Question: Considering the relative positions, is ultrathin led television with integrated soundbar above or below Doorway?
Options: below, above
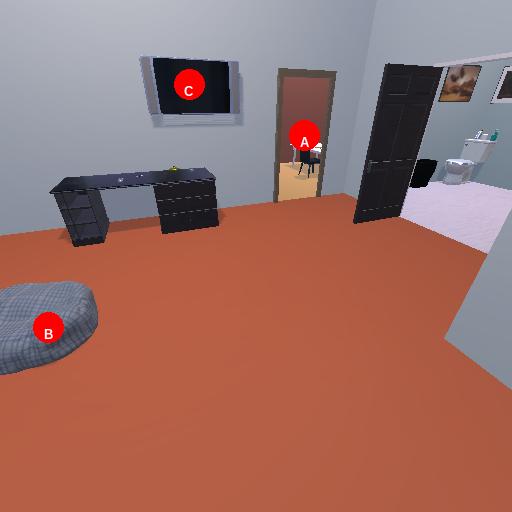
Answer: below